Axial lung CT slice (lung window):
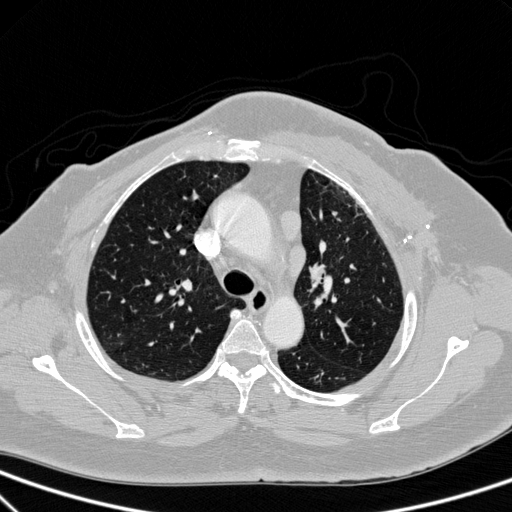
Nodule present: no